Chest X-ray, PA view. Patient: 35 years old, sex M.
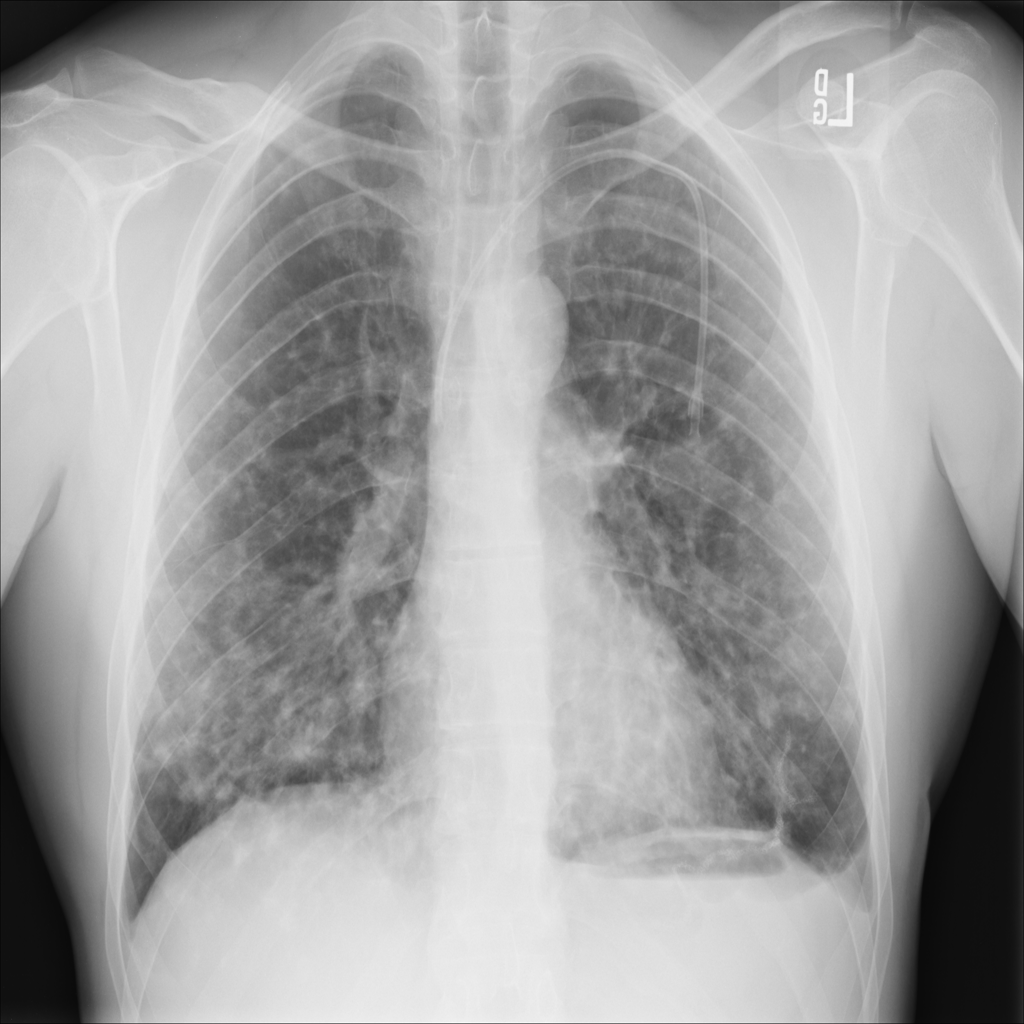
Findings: Effusion, Nodule, Pleural_Thickening